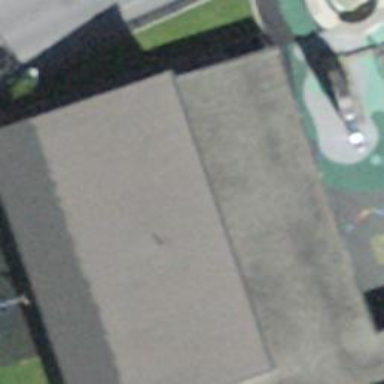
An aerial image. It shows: Kindergarten.